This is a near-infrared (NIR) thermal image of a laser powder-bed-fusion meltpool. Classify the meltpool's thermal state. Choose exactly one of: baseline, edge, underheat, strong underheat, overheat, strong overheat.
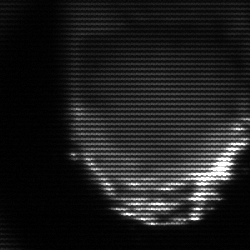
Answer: edge